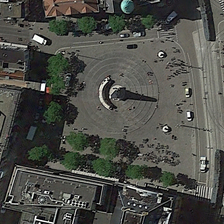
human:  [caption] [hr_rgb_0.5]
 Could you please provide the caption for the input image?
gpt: several buildings and some green trees are around a square with many people .

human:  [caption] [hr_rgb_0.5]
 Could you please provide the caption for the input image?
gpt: several buildings and some green trees are around a square with many people .

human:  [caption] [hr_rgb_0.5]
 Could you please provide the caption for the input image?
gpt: several buildings and some green trees are around a square with many people .

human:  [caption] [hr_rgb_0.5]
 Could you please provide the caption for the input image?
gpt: several buildings and some green trees are around a square with many people .

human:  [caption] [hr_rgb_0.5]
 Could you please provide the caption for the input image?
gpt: several buildings and some green trees are around a square with many people .